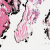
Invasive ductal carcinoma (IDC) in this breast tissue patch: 0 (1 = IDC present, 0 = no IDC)